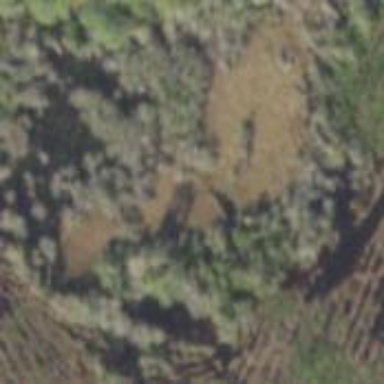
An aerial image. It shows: Marshy wetland area.